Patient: sex F, age 63
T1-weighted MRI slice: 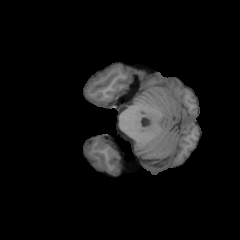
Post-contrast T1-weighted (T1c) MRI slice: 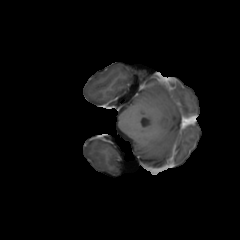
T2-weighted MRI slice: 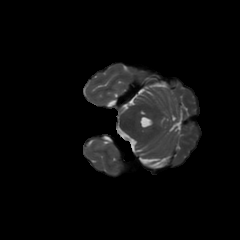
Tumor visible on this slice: no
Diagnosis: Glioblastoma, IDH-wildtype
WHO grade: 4